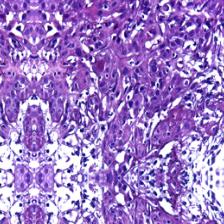
Diagnosis: OSCC